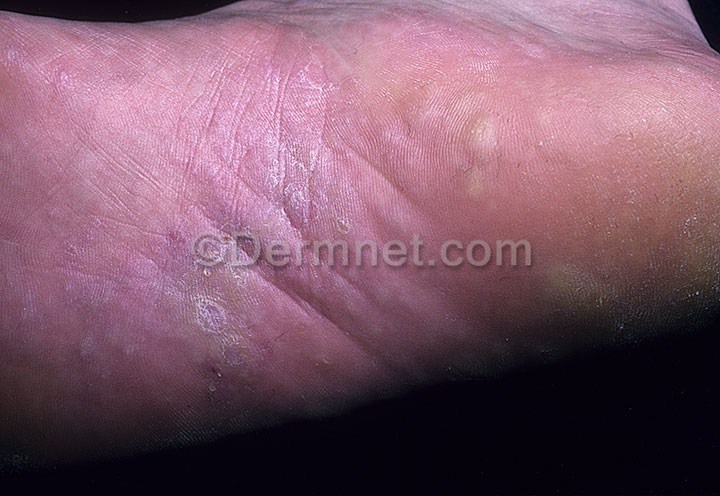
Disease: Psoriasis pictures Lichen Planus and related diseases